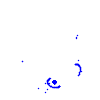
Particle: kaon